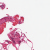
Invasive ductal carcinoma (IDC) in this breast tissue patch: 0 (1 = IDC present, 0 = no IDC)